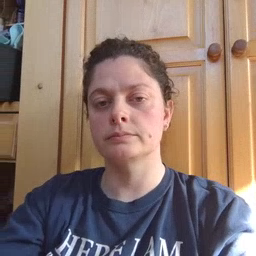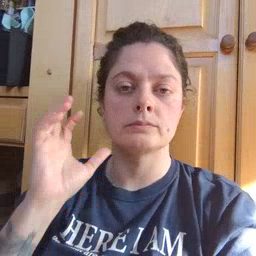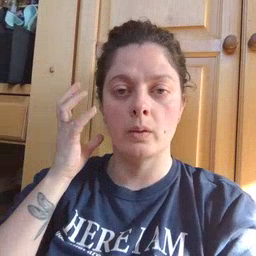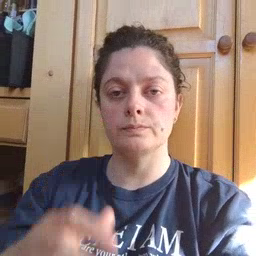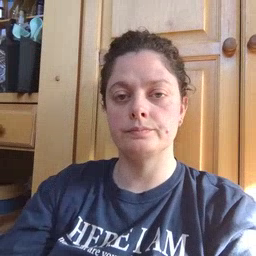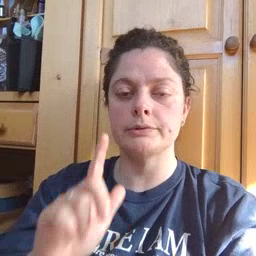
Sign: radio